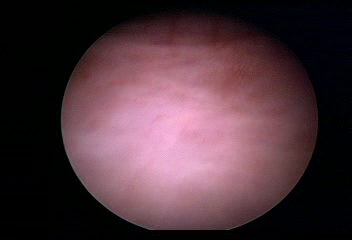
Modality: WLC
Class: Normal mucosa
Bladder cancer association: No